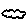
Label: cloud